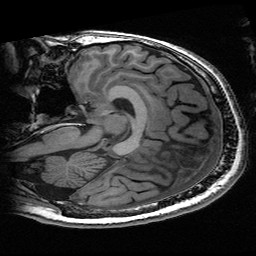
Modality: T1w
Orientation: sagittal
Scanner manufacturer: ge
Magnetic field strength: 3 T
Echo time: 0.00318 s